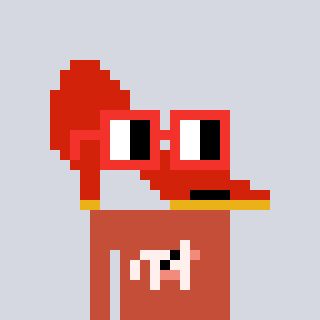
a pixel art character with square red glasses, a highheel-shaped head and a rust-colored body on a cool background